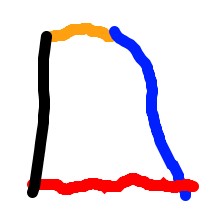
Shape: trapezoid